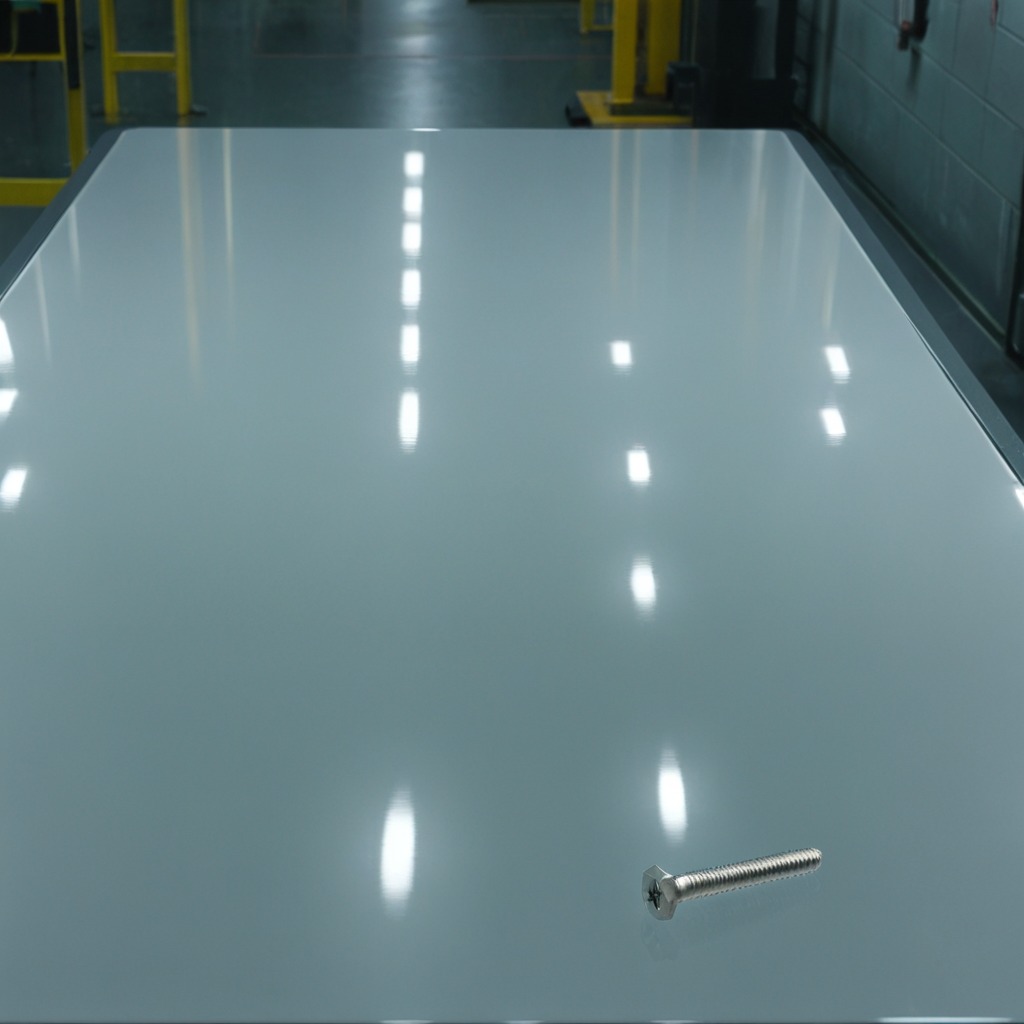
A metal screw lies on the table.